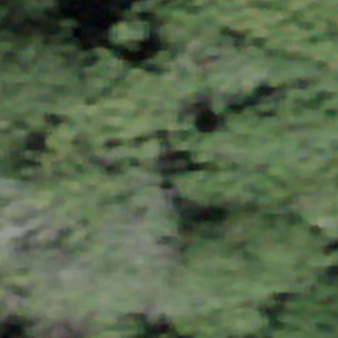
Label: other